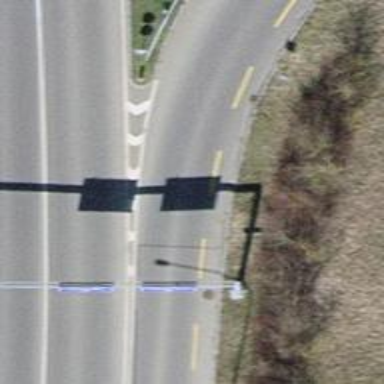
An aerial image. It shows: Secondary link road with asphalt surface.